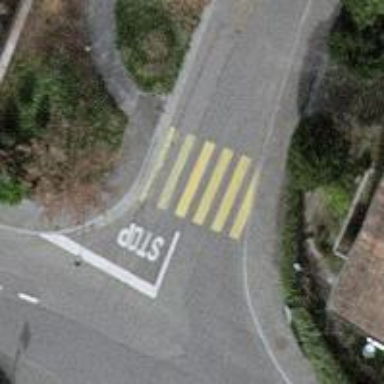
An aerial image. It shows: Marked crossing on the road.